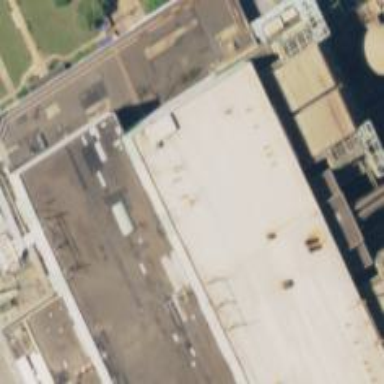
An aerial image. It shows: Building with steam turbine power generator.